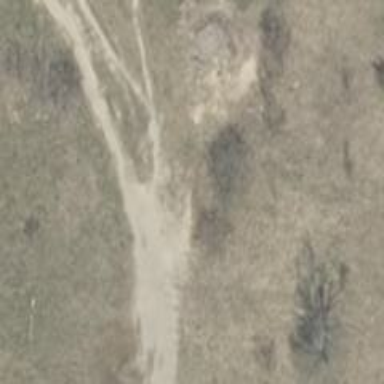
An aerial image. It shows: Dirt path.